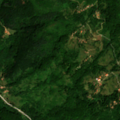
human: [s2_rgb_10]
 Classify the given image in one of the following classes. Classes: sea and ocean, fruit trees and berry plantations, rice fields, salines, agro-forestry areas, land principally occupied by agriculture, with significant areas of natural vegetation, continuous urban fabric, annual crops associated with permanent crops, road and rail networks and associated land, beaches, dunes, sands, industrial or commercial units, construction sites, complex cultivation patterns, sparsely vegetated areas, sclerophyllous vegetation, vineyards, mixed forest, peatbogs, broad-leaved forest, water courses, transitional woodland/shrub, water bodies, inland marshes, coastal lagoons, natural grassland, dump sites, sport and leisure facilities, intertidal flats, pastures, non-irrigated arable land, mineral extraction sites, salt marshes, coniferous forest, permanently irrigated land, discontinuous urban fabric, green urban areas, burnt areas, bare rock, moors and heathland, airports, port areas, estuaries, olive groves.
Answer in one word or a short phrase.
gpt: broad-leaved forest, transitional woodland/shrub